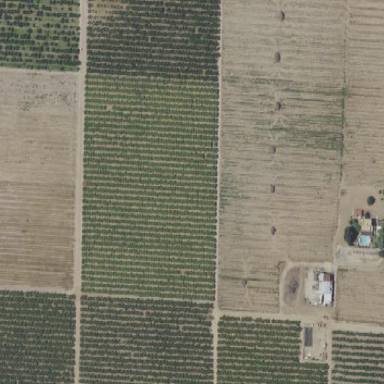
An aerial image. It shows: Orchard.